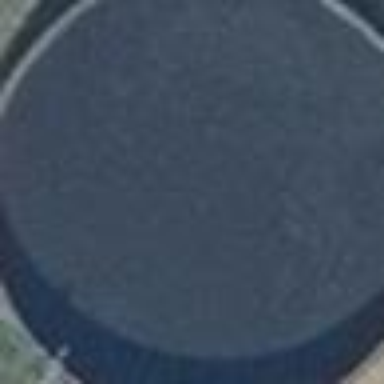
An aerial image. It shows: Storage tank that is man-made.